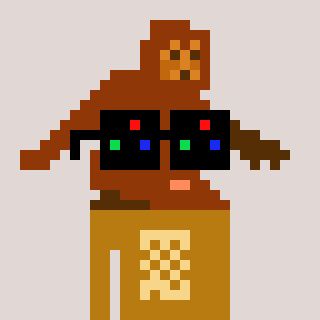
a pixel art character with square black sunglasses, a bigfoot-shaped head and a gold-colored body on a warm background